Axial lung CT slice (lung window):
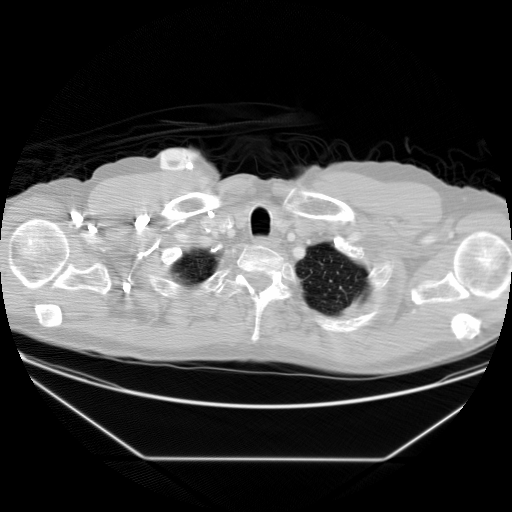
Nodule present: no